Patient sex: M
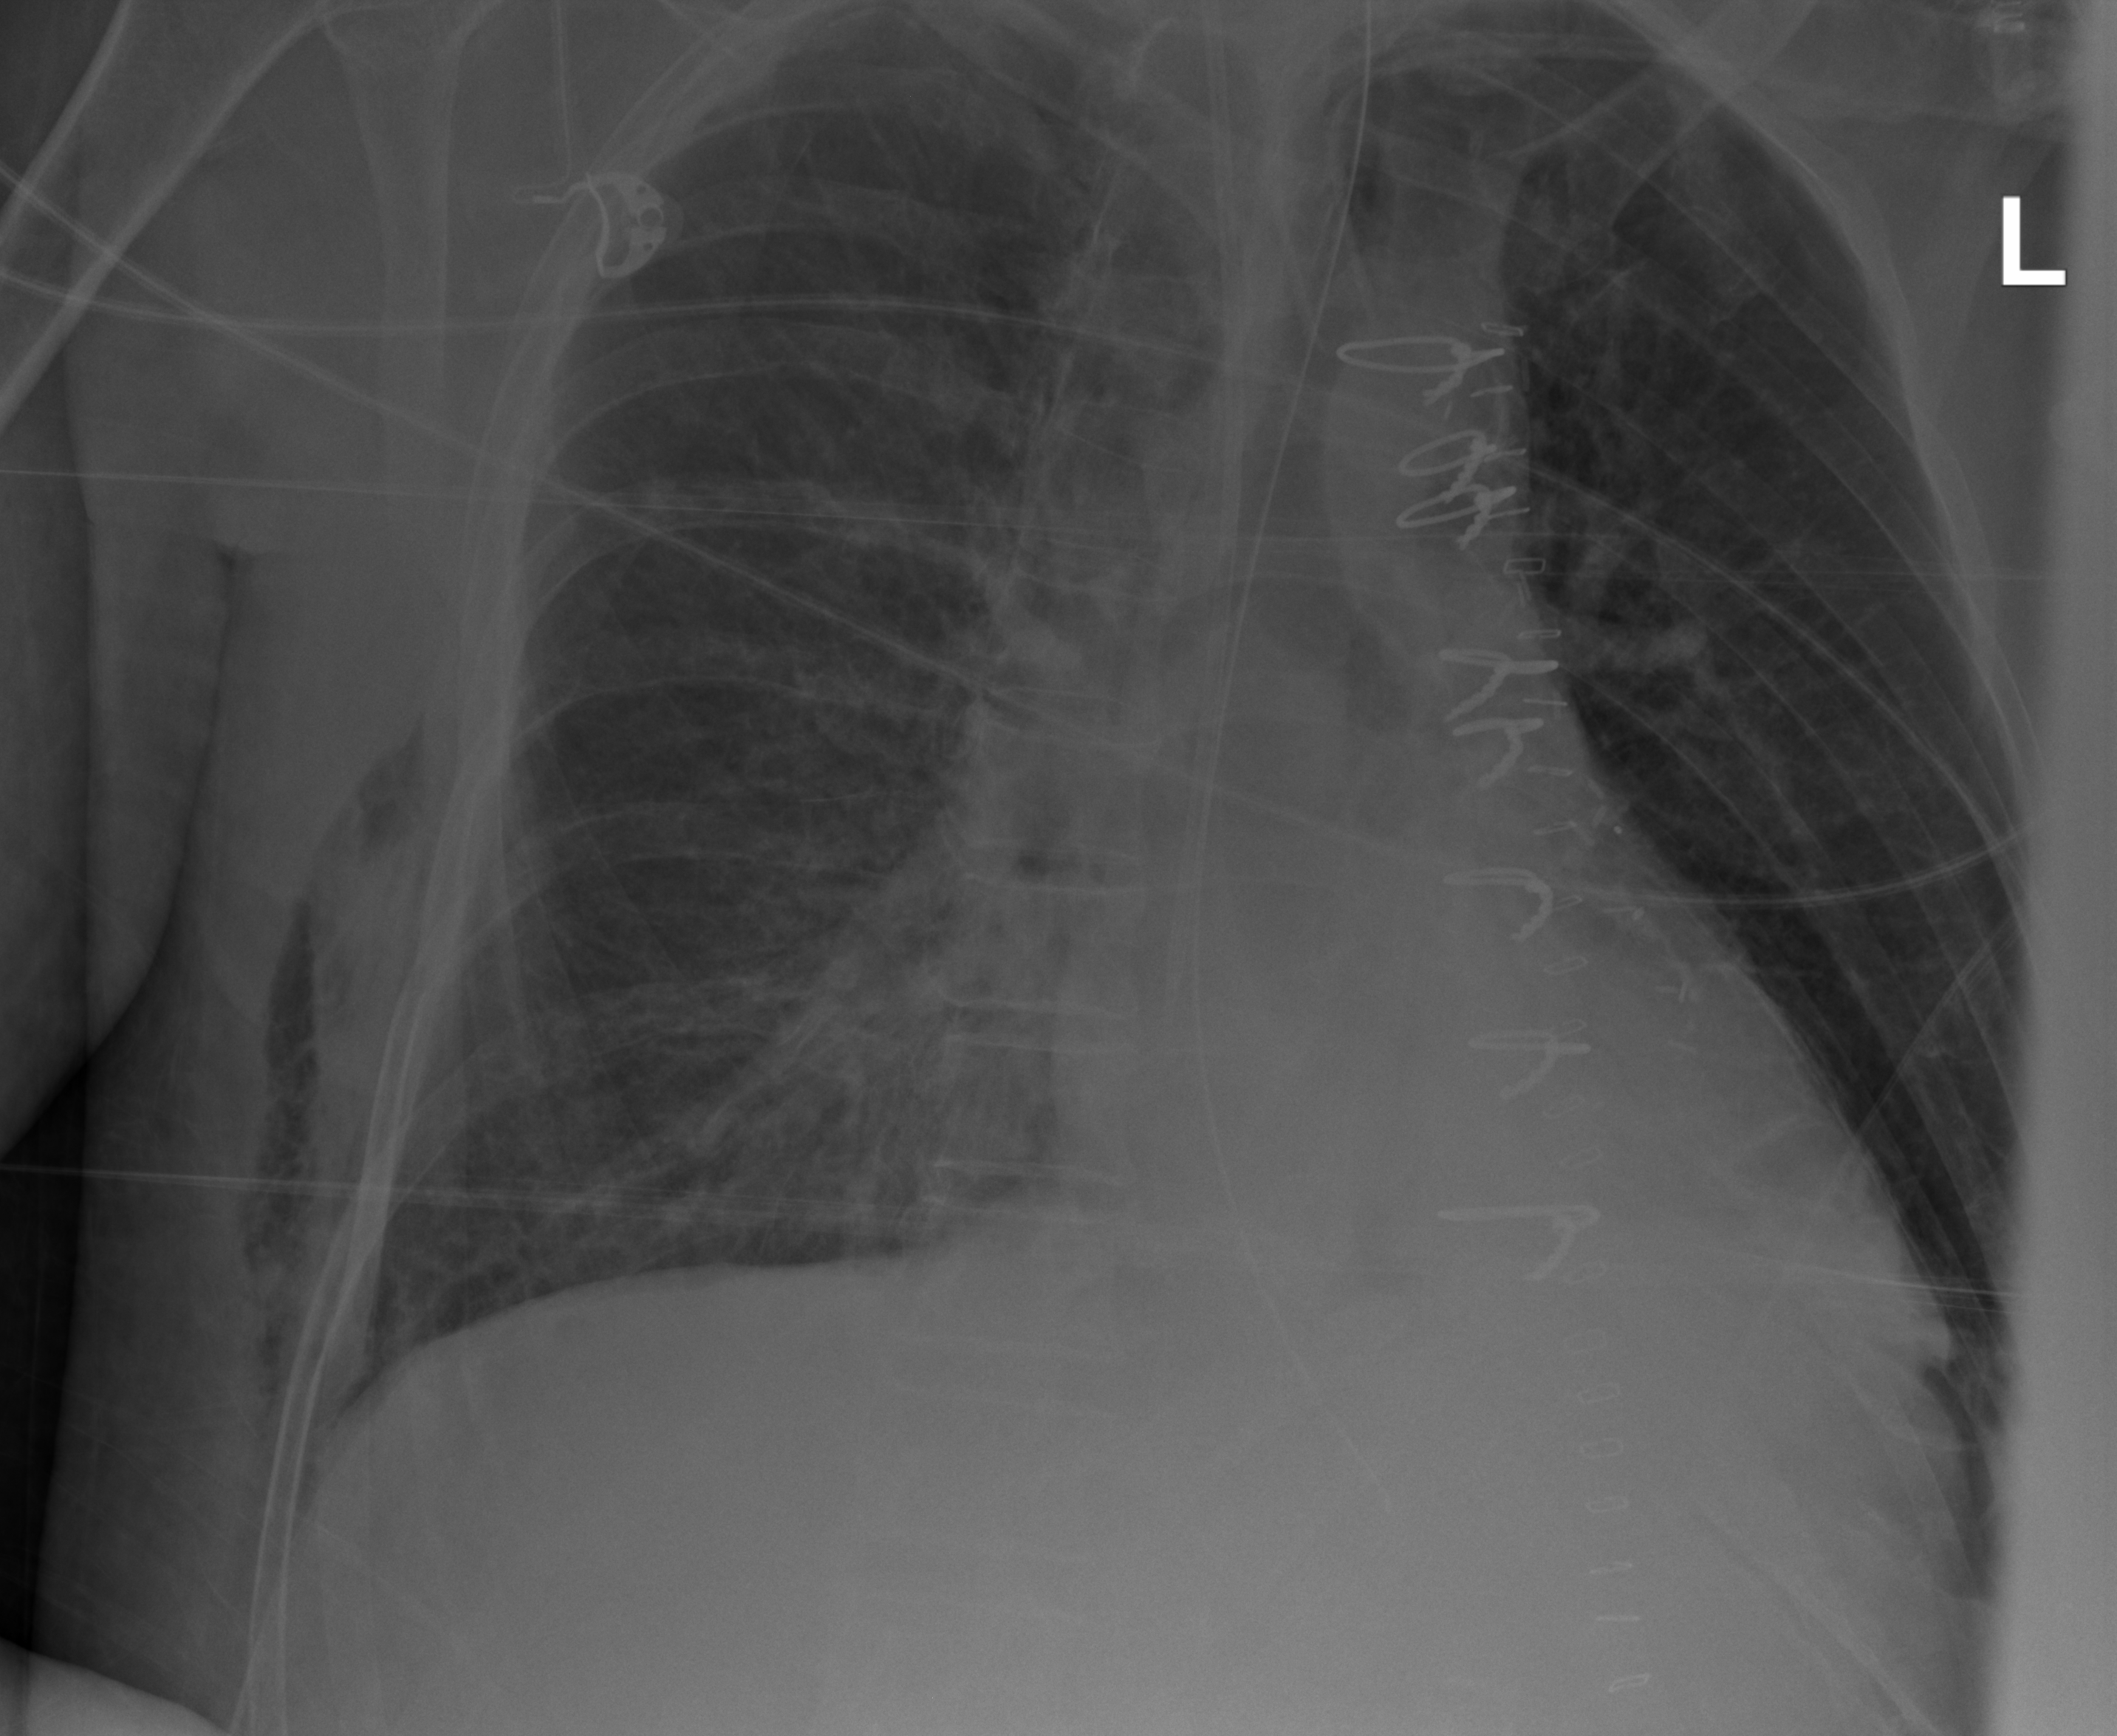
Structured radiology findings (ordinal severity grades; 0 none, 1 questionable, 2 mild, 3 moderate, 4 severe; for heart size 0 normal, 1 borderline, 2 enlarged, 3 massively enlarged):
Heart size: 0
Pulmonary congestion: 0
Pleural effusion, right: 0
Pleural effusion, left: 0
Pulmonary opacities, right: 0
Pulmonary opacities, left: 0
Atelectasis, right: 2
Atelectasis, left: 2